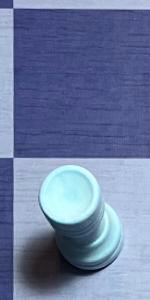
Label: Rook_White